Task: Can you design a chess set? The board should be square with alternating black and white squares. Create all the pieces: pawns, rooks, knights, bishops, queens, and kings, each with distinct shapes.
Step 2075:
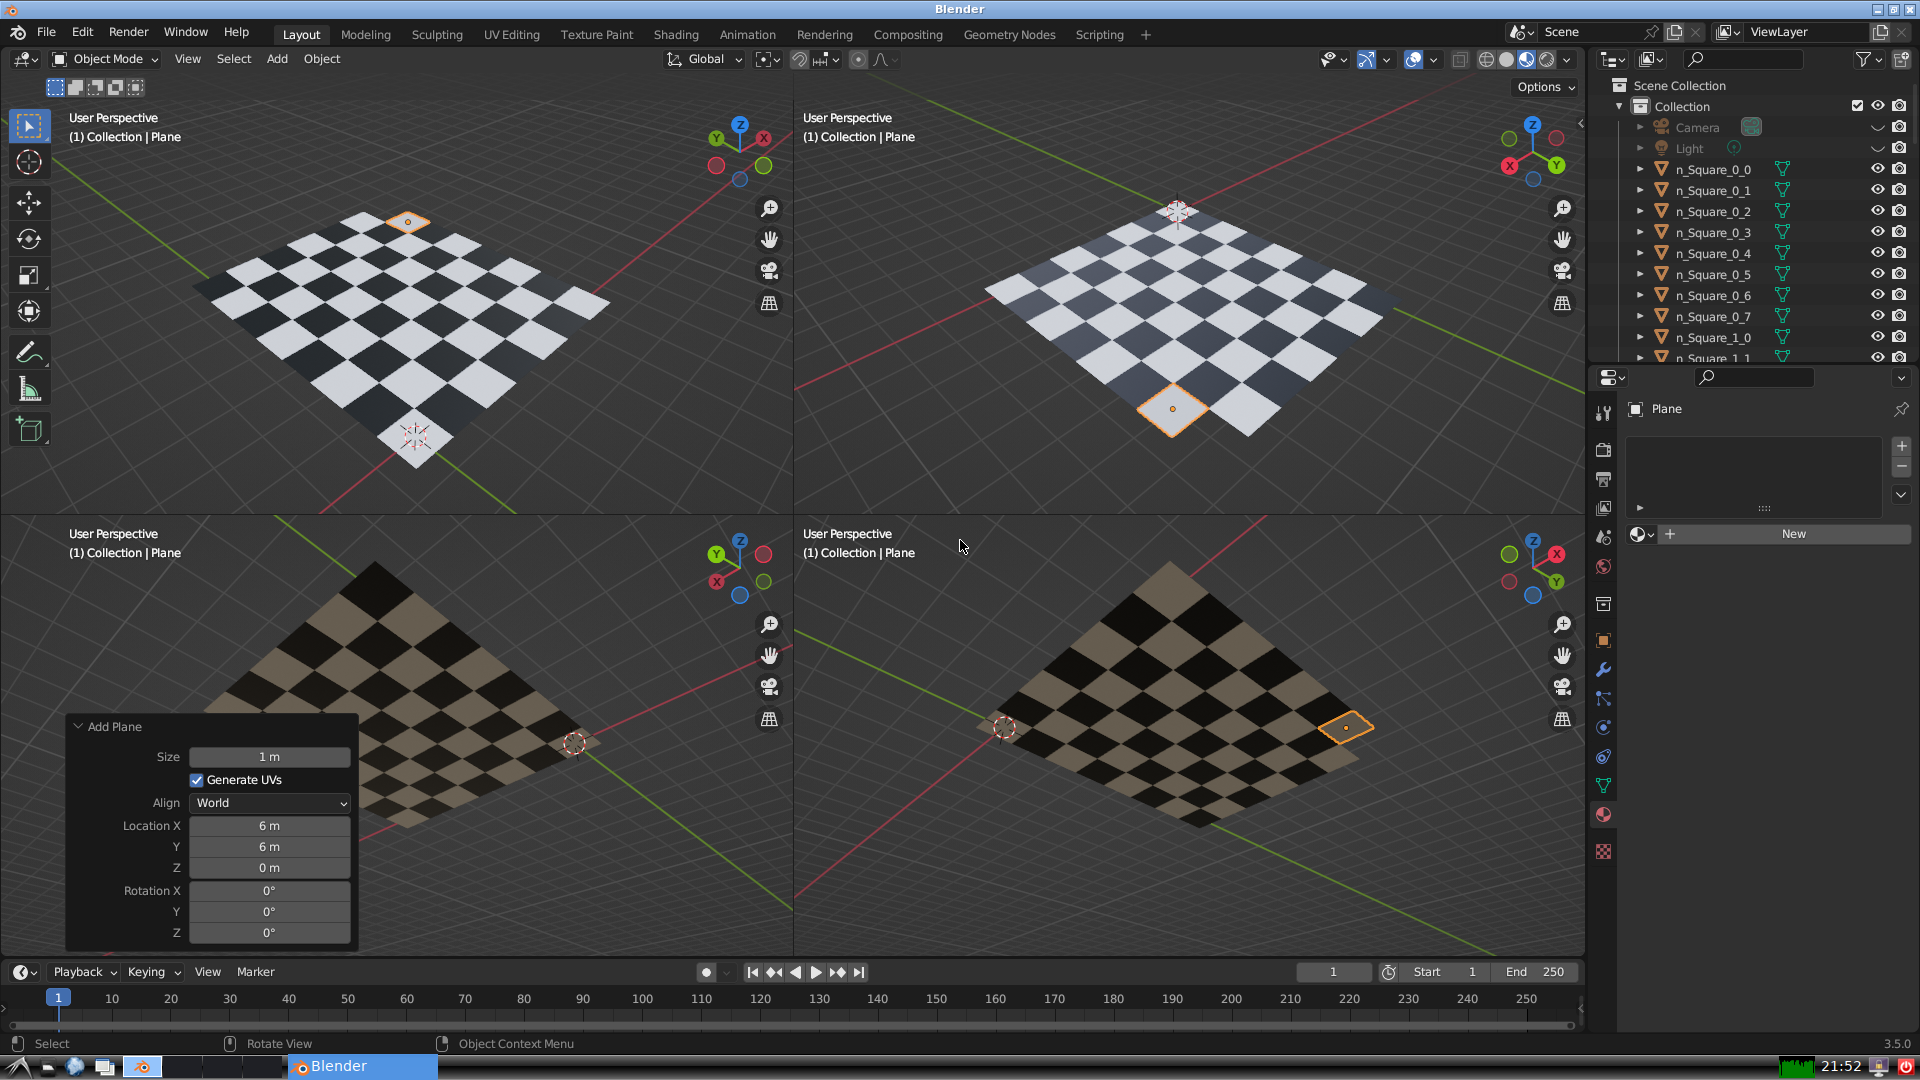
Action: {"key_press": ['Ctrl, Home']}